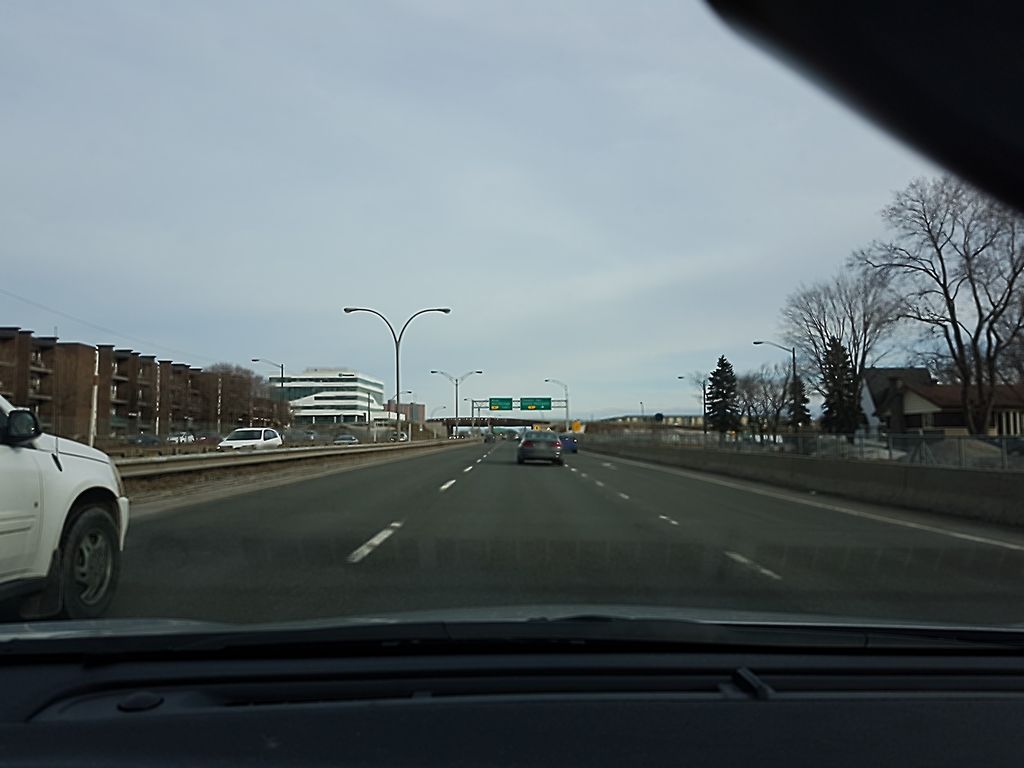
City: quebec_city